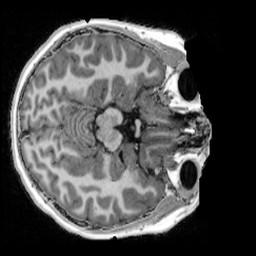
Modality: UNIT1_denoised
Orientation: axial
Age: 10
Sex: female
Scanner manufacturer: siemens
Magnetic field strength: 3 T
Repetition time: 4 s
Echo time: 0.00303 s